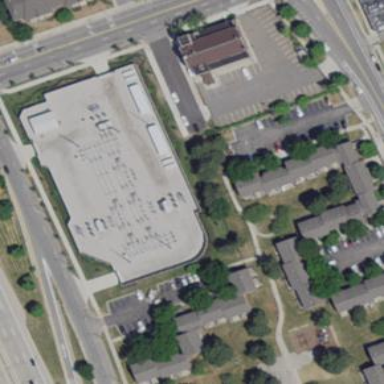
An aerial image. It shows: Substation for power supply.